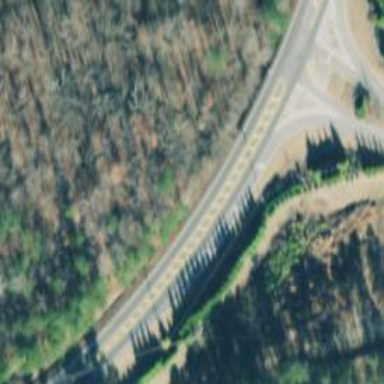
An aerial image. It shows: Secondary road with asphalt surface.